Question: I'm trying to set the title bar of JInternalFrame with setTitle() but it does not change.I don't know what am I doing wrong?
I works fine if I initialize it in the constructor,but after it is set,it does not change.
Here is my code :
'''
JInternalFrame internalFrame = new JInternalFrame("test",false, false, false, false);
internalFrame.setTitle("test2");
'''
this is the result I'm getting.

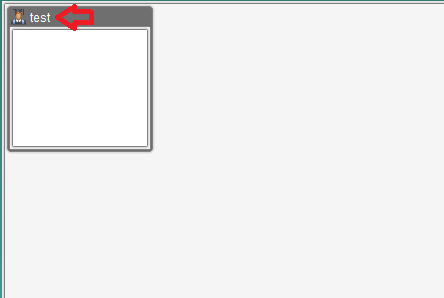
Answer: > JDK-<PHONE> : JInternalFrame doesn't refresh after changing the title,
you must call repaint()